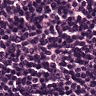
Metastatic tissue present: no